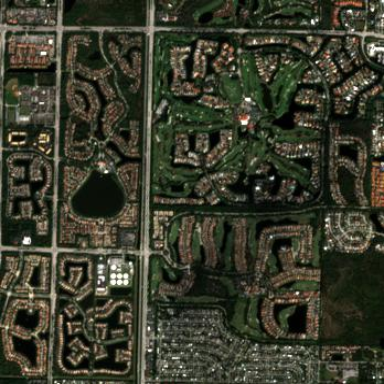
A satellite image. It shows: Golf course.